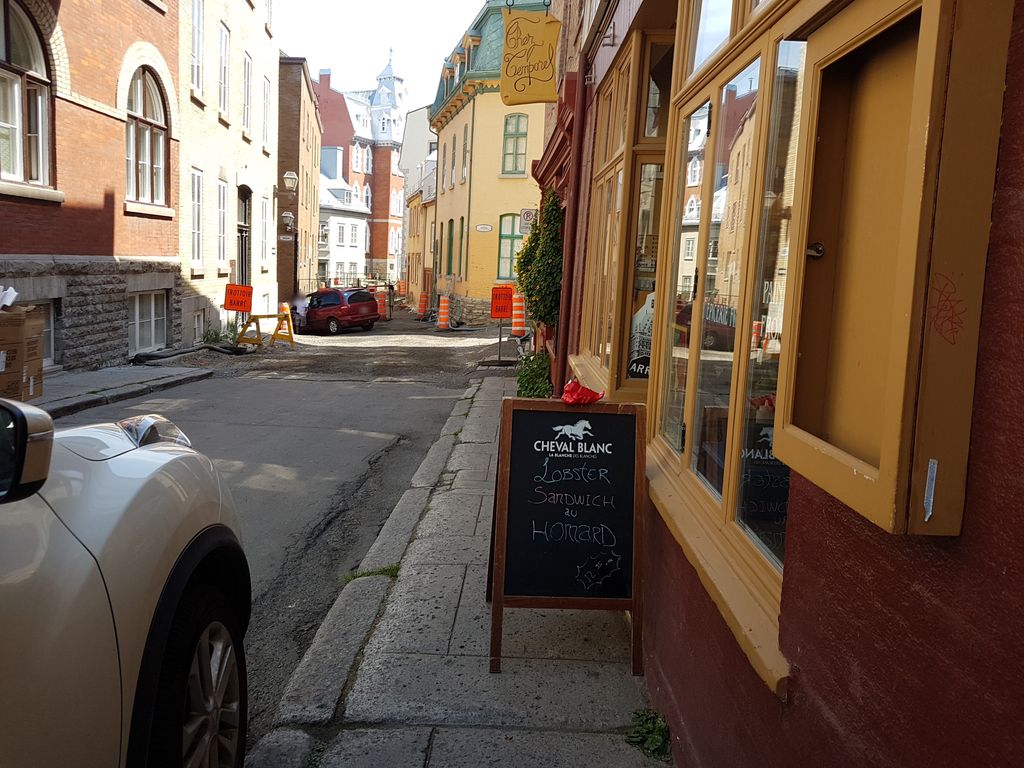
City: quebec_city